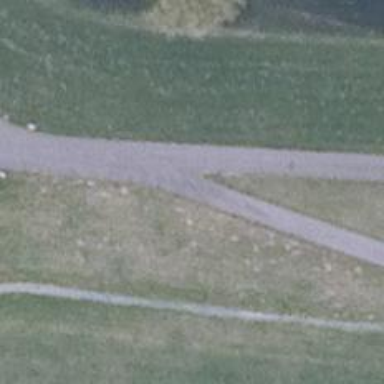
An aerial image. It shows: Well-maintained track road with grade 1 tracktype.